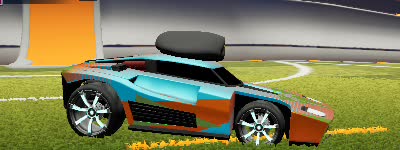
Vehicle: breakout